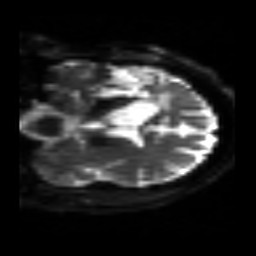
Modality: sbref
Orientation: coronal
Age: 42
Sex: male
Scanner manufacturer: siemens
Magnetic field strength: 3 T
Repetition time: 3.2 s
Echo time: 0.081 s